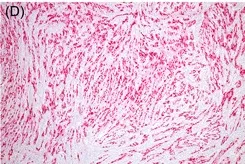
SOX-10 (x100).
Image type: pathology (immunostaining)